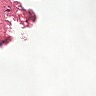
Metastatic tissue present: no